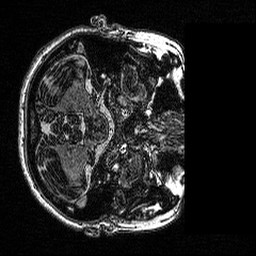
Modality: MP2RAGE
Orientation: axial
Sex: female
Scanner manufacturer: siemens
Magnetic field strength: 3 T
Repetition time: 5 s
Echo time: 0.00292 s